Interaction volume radius: 5 \u00c5
Interaction volume height: 15 \u00c5
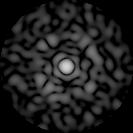
Disorder parameter: 0.841